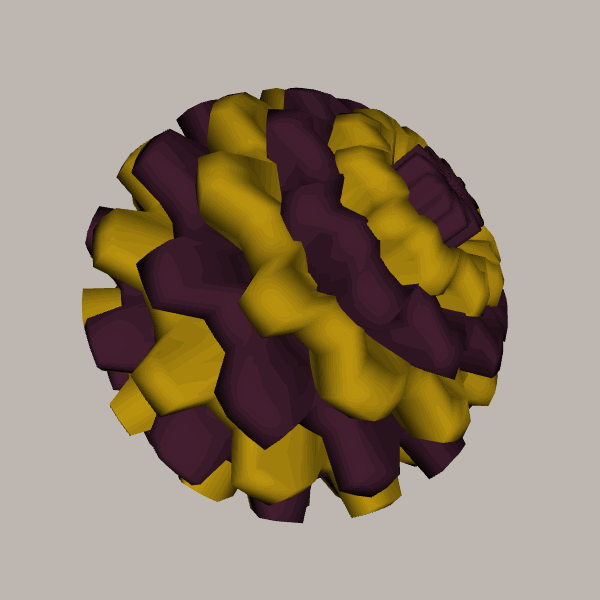
Background: light